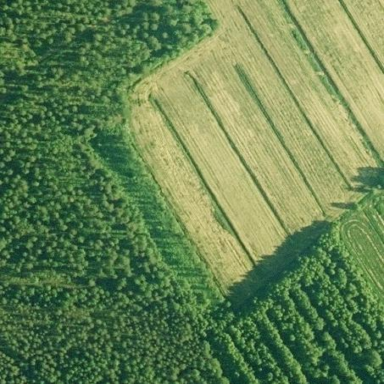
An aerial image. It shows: Forest area.